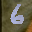
Label: 6